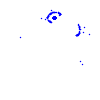
Particle: pion